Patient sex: M
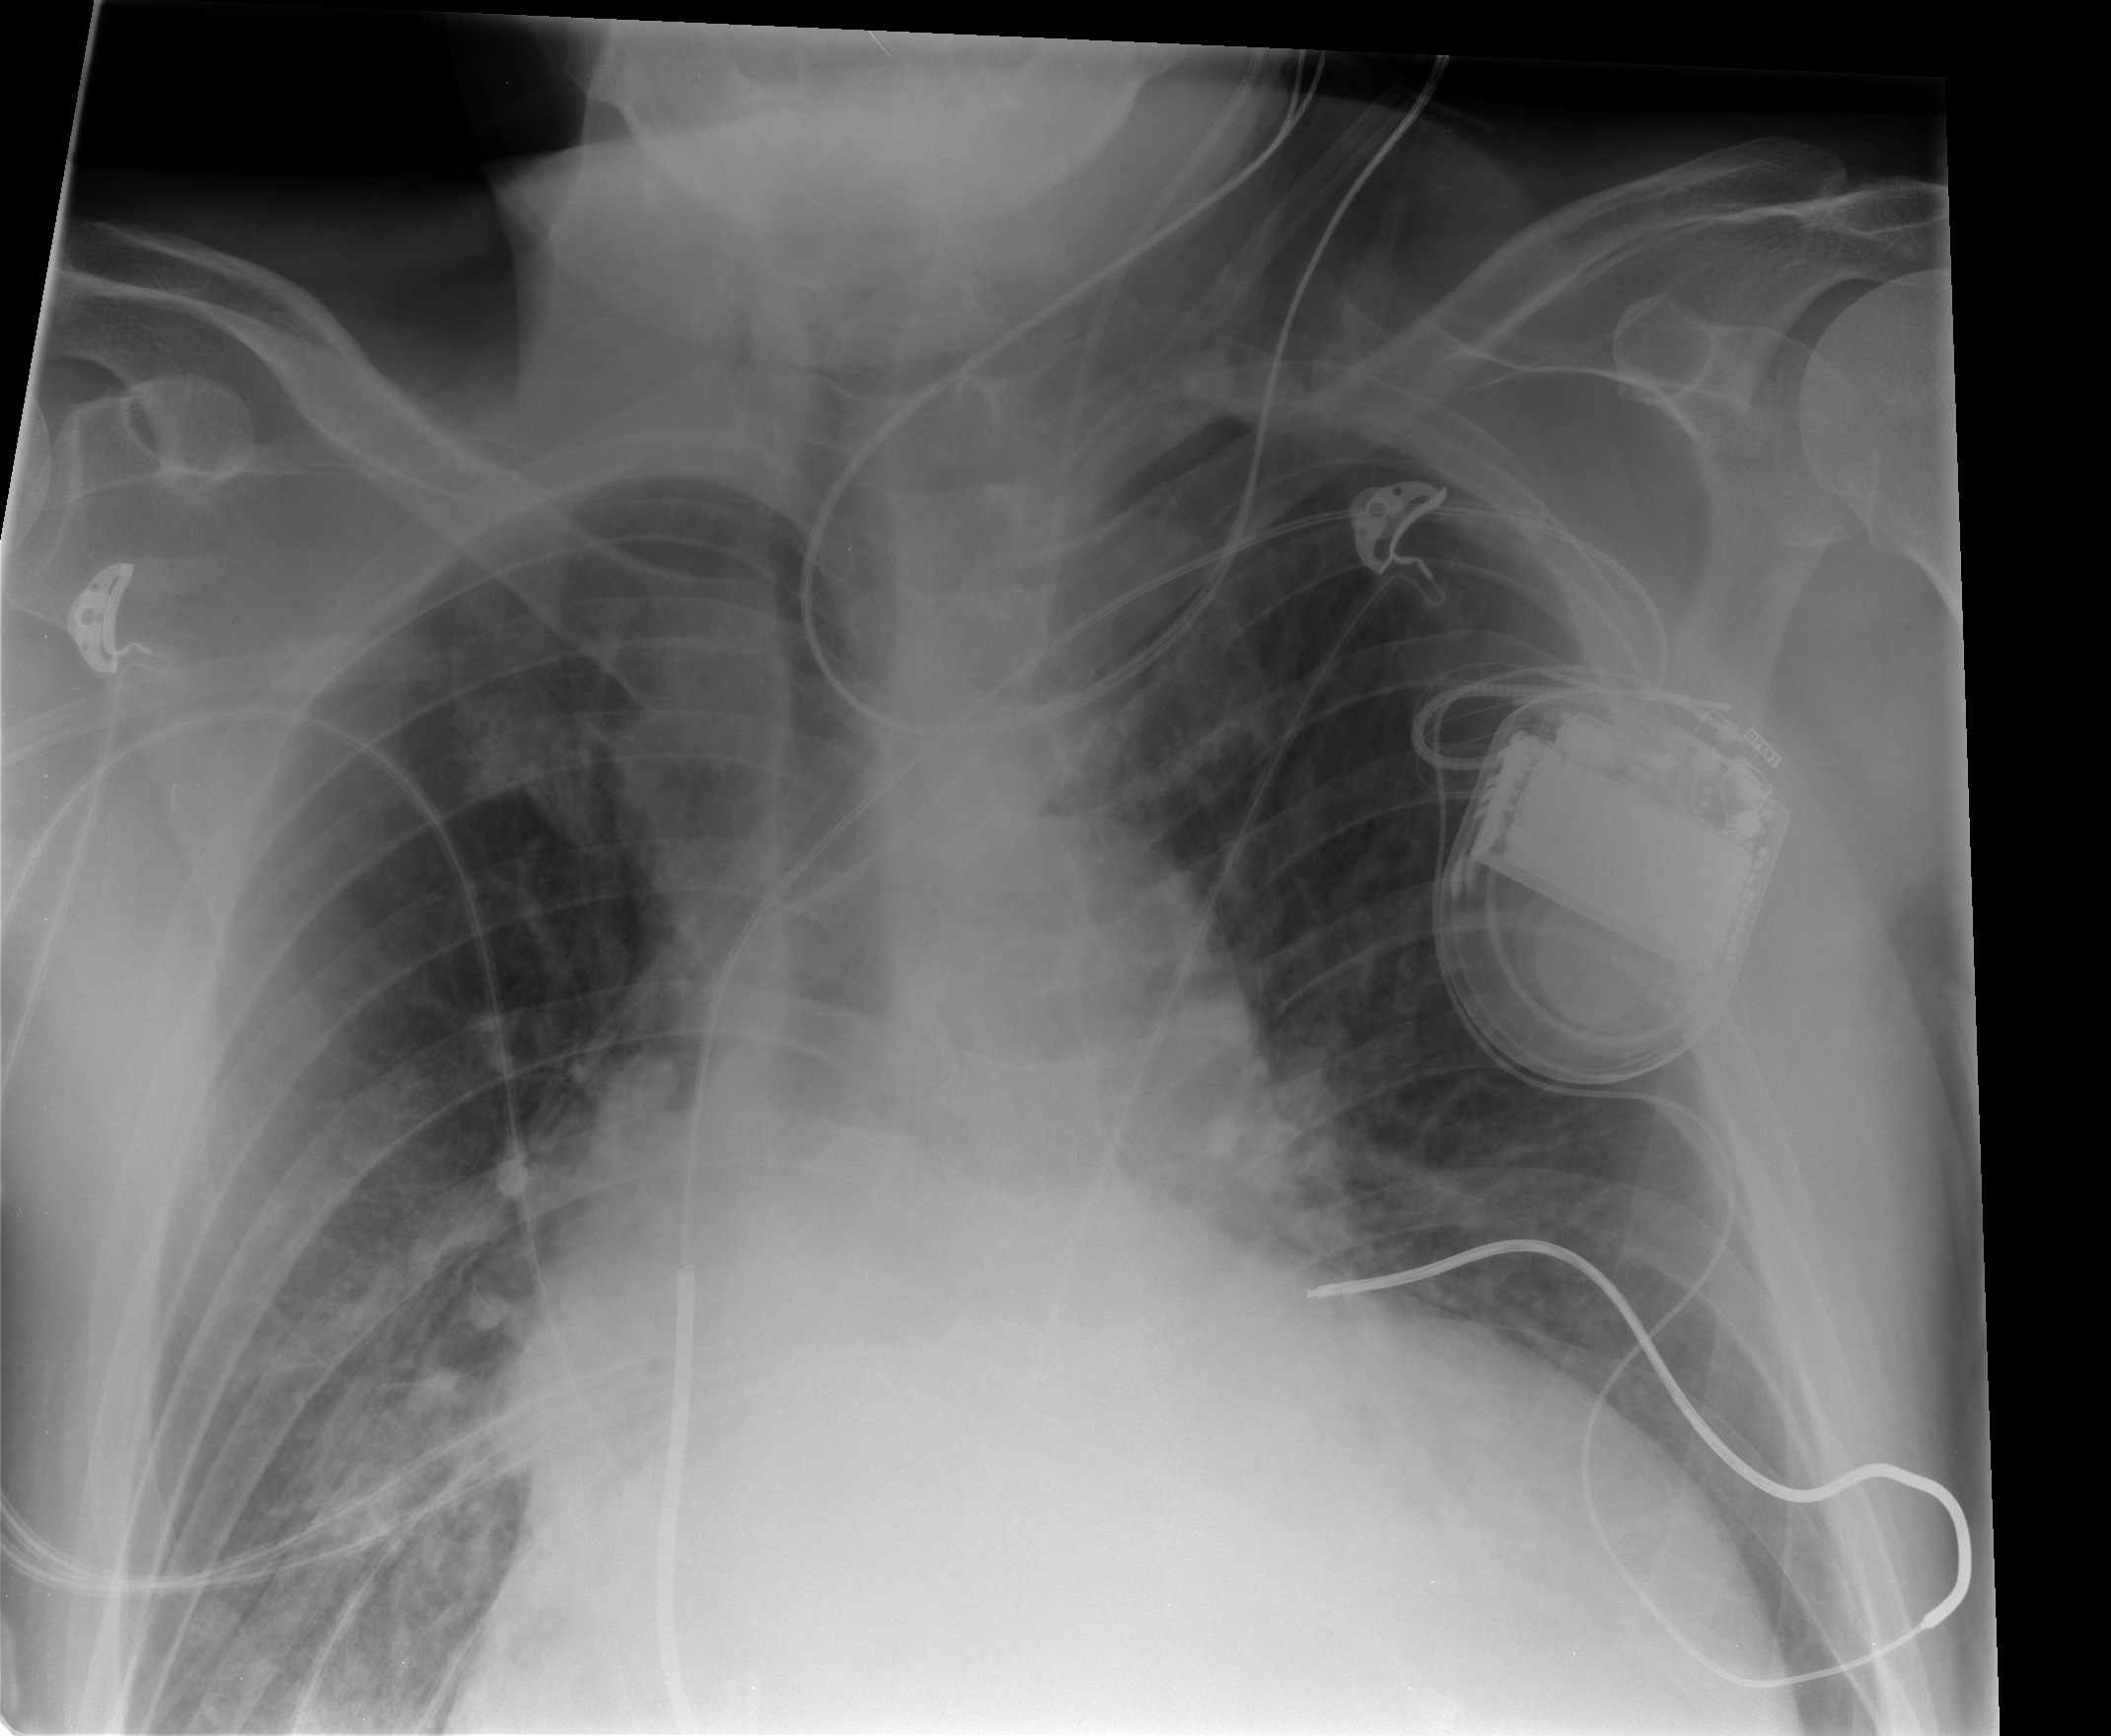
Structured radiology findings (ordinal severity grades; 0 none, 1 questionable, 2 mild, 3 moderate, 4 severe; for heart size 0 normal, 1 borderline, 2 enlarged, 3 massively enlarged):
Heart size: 2
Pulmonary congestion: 2
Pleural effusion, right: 1
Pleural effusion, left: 0
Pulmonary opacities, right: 2
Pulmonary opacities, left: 0
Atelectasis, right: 2
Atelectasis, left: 0